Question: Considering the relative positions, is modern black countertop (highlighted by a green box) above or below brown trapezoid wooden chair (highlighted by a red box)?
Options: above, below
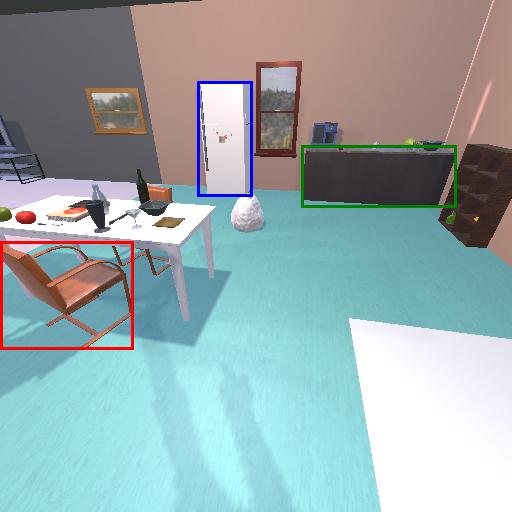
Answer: above